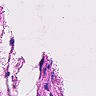
Metastatic tissue present: no